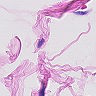
Metastatic tissue present: no